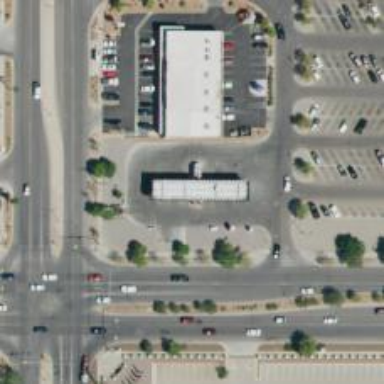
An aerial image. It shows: Convenience shop.